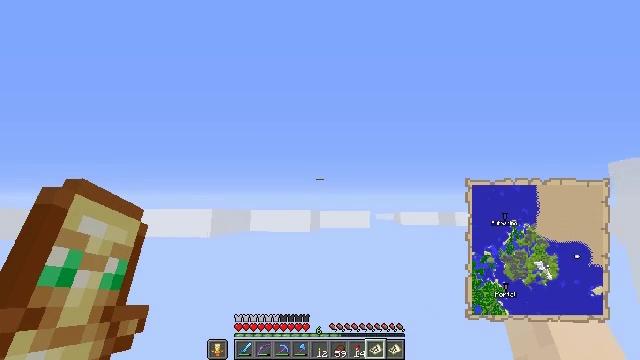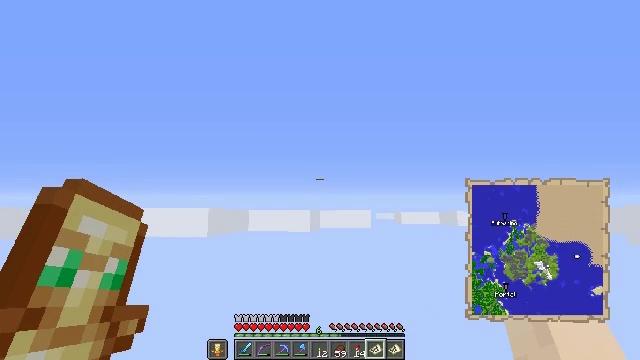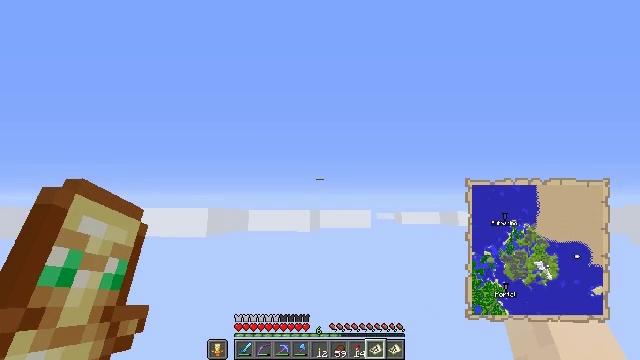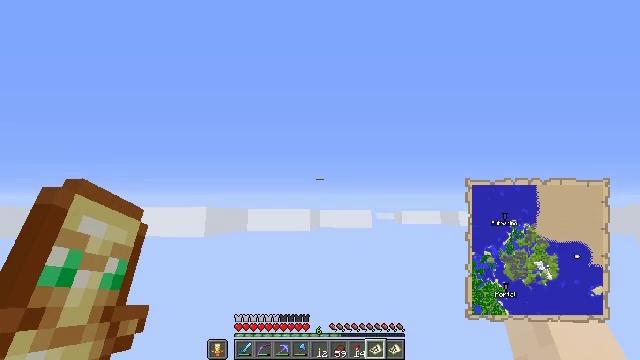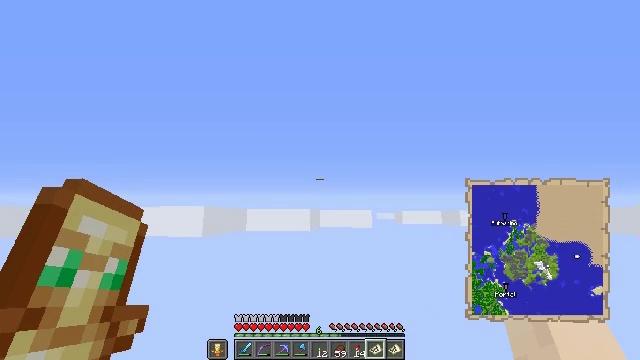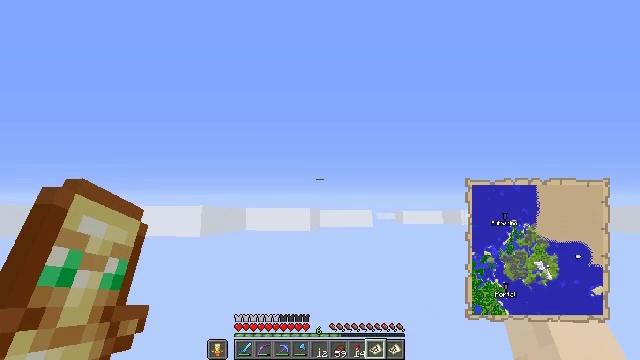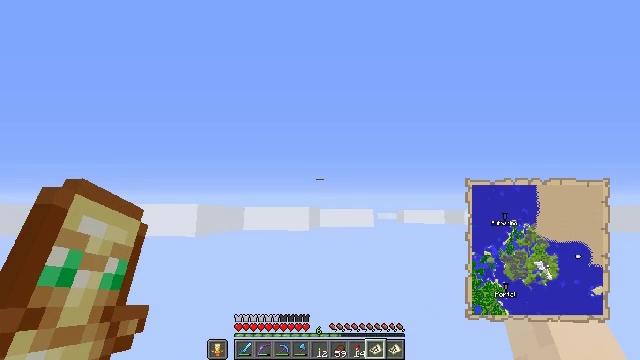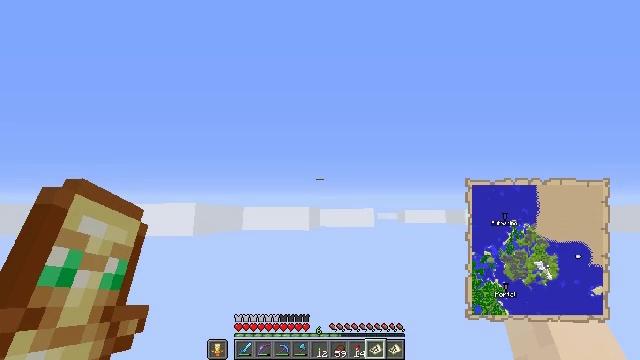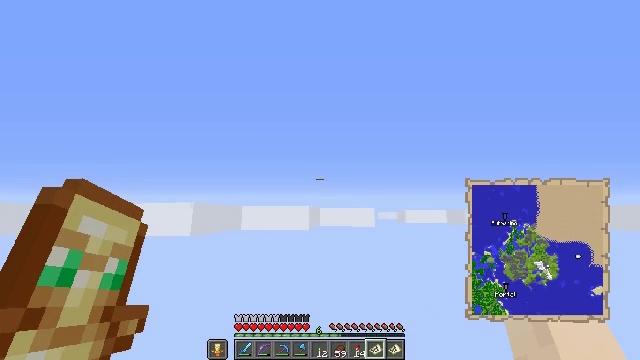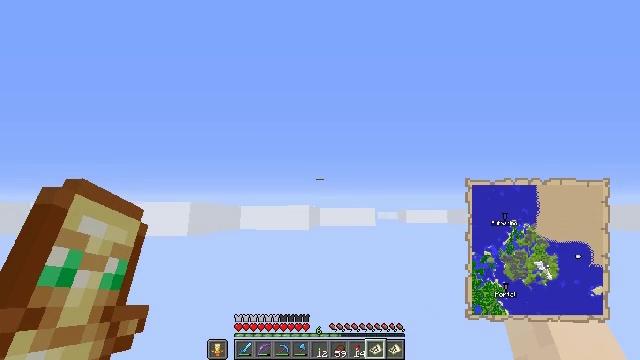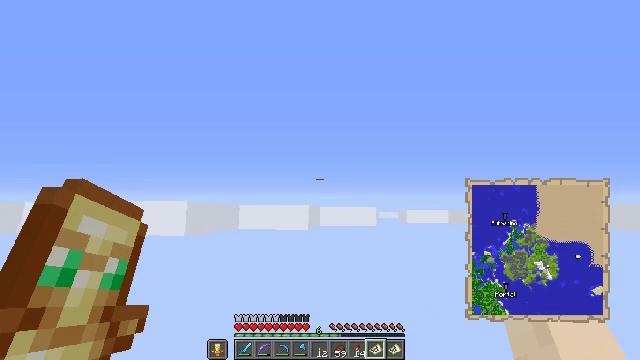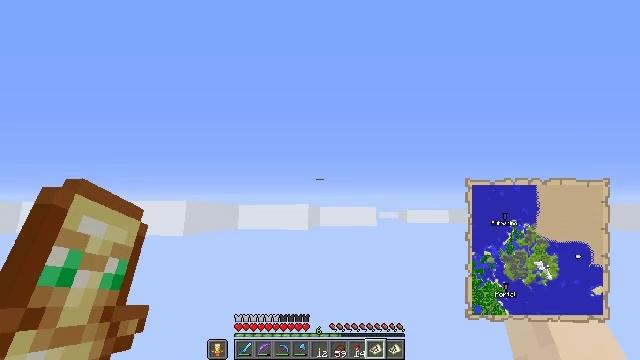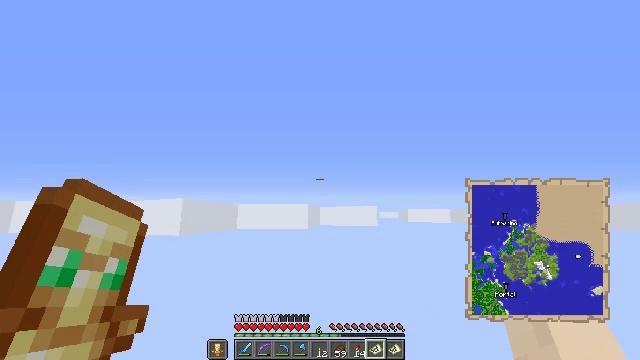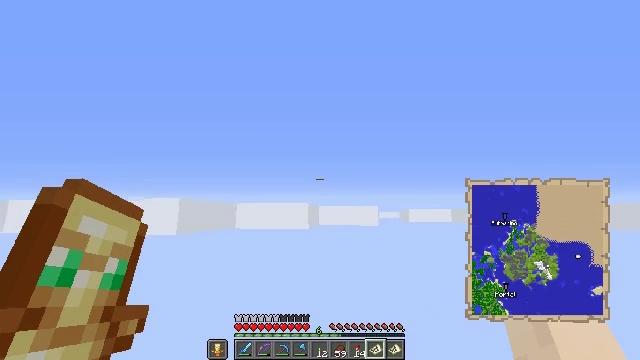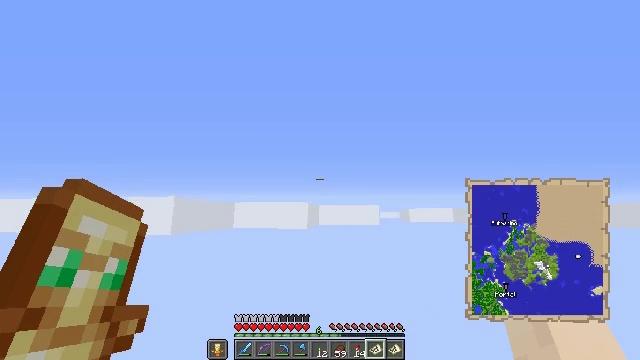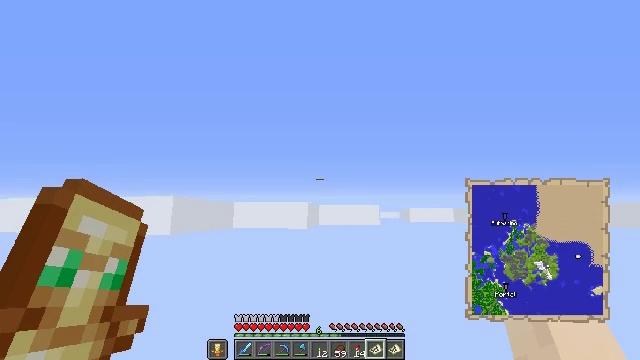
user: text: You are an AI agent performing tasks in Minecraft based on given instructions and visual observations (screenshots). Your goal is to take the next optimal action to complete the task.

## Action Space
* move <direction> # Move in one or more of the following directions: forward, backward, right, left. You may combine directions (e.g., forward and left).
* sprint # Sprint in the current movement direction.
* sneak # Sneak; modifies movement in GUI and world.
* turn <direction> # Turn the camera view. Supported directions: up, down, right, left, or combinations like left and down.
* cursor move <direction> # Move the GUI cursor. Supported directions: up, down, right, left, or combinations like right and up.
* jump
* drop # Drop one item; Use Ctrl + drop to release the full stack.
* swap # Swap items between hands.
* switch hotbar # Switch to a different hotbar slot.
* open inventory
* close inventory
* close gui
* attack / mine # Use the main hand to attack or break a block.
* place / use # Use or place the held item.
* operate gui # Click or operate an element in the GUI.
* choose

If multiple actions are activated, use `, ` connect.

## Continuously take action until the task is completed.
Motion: motion action
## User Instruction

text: Attack the hay block to get hay.
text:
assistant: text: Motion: move forward
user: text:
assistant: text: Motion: move forward
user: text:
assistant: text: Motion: move forward
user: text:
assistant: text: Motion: move forward
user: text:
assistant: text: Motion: move forward
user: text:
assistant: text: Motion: move forward
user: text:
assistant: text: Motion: move forward
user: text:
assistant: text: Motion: move forward
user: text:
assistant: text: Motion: move forward
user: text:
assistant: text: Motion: move forward
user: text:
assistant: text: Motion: move forward
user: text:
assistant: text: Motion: move forward
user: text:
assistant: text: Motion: move forward
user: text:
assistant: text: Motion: move forward
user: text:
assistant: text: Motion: move forward
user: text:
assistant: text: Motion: move forward
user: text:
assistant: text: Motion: move forward
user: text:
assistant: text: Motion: move forward
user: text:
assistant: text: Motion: move forward
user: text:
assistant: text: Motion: move forward
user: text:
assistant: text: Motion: move forward
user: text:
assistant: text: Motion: move forward
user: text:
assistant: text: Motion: move forward
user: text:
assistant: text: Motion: move forward
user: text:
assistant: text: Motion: move forward
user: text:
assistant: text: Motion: move forward
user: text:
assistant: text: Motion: move forward
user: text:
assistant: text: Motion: move forward
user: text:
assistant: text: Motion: move forward
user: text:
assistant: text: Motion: move forward